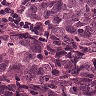
Metastatic tissue present: yes